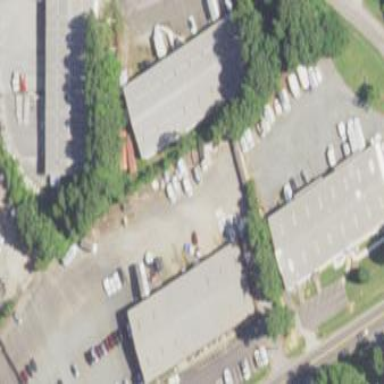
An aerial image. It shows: Commercial building.